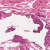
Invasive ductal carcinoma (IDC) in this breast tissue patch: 0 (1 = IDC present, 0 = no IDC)